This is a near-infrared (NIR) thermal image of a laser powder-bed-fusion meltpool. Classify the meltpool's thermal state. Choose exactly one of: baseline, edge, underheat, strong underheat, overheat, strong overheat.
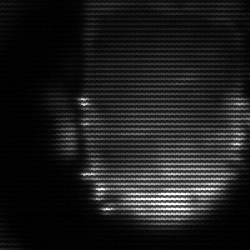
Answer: baseline